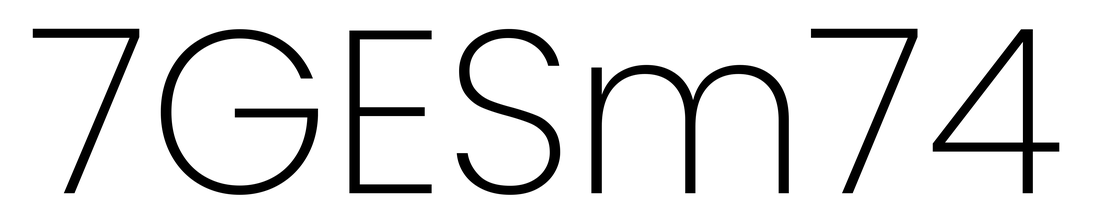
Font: Poppins-ExtraLight